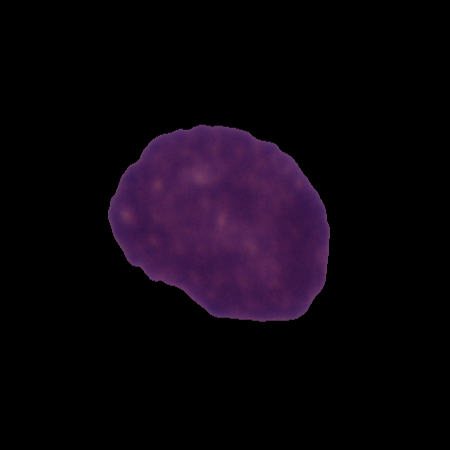
Label: healthy